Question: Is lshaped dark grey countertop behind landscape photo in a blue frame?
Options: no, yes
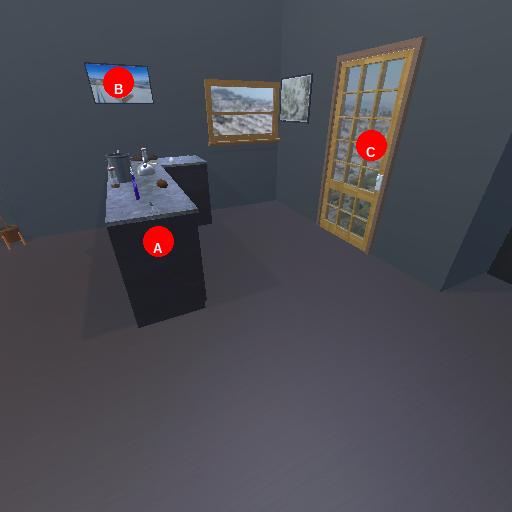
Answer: no